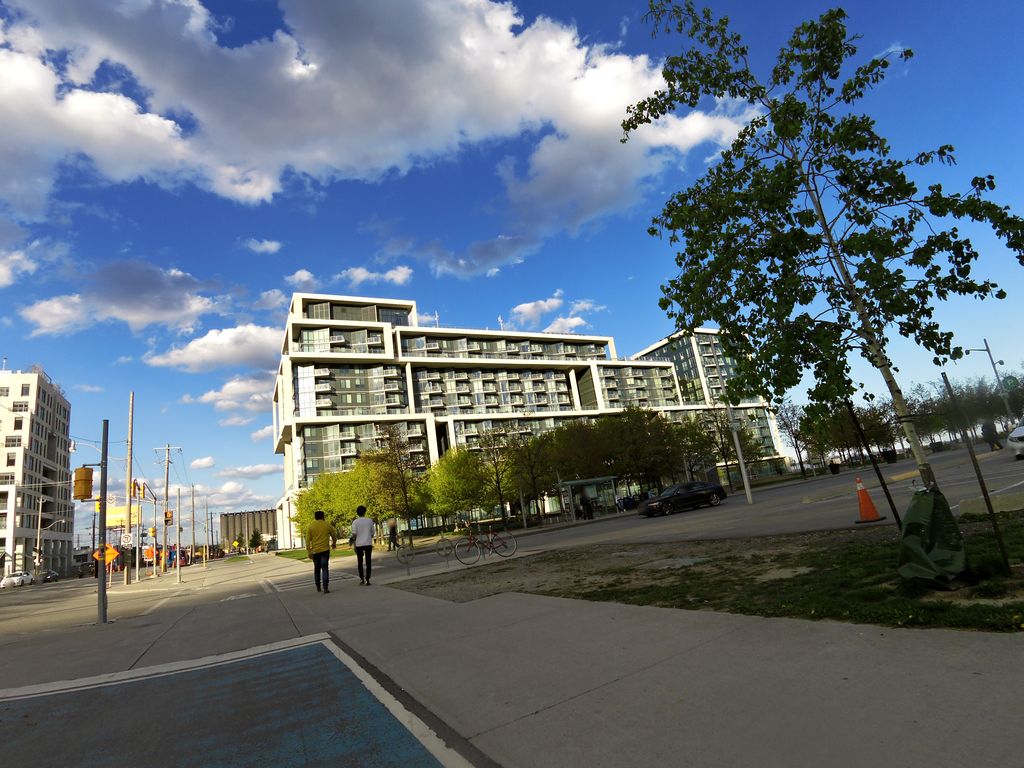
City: toronto